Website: ulta-beauty
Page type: billing-address
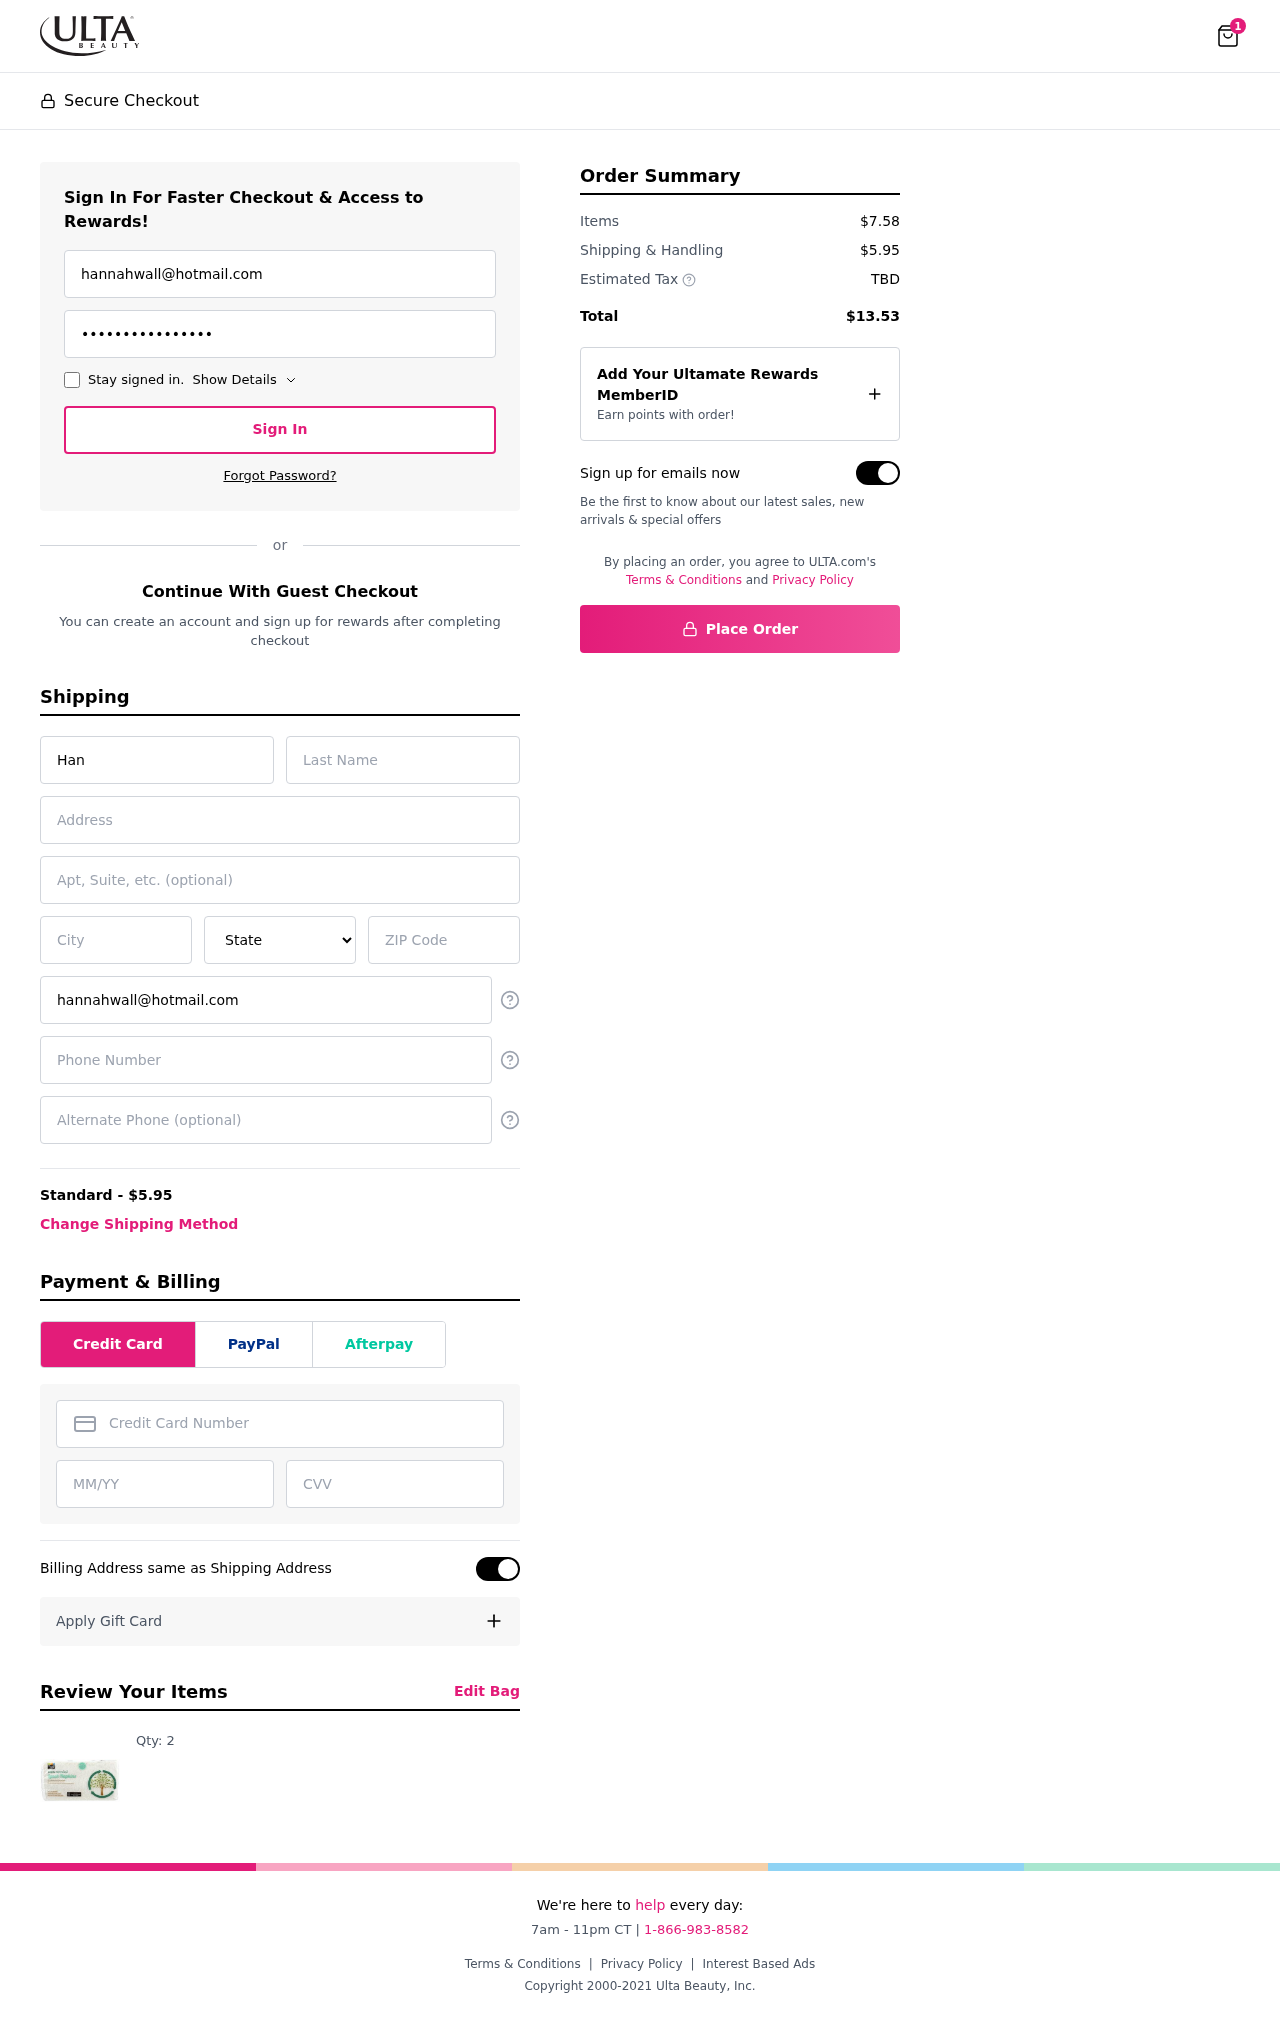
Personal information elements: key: PII_STATE
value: Pennsylvania
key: PII_EMAIL
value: hannahwall@hotmail.com
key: PII_FIRSTNAME
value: Hannah
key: PII_LASTNAME
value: Wall
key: PII_STREET
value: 7737 Krueger Road Apt. 156
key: PII_STREET2
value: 10694 Zimmerman Mall Apt. 071
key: PII_CITY
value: New Aaronside
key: PII_POSTCODE
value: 54554
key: PII_PHONE
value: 8807755892
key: PII_CARD_NUMBER
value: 2720 8022 6358 3555
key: PII_CARD_EXPIRY
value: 04/27
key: PII_CARD_CVV
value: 360
Product elements: key: PRODUCT1_QUANTITY
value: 2
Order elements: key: ORDER_NUM_ITEMS
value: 1
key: ORDER_SHIPPING_COST
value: $5.95
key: ORDER_SUBTOTAL
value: $7.58
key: ORDER_TOTAL
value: $13.53